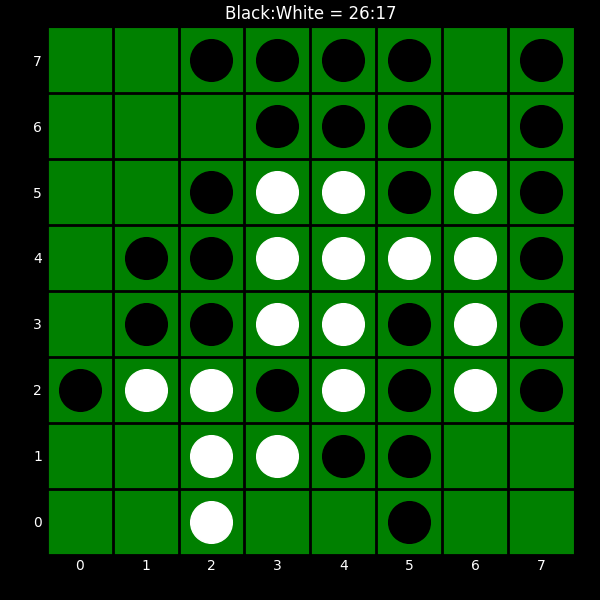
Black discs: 26
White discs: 17